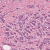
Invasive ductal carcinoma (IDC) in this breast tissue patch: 1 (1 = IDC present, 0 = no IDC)